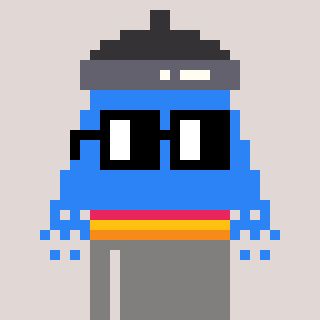
a pixel art character with square black glasses, a shower-shaped head and a bluegrey-colored body on a warm background